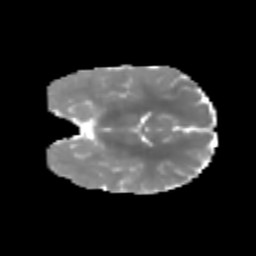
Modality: MD
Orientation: coronal
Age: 6
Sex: female
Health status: healthy